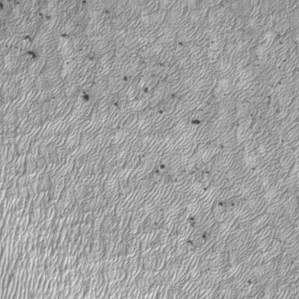
Label: frost